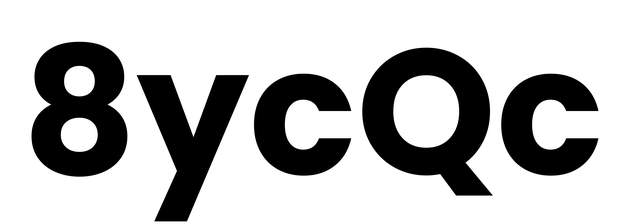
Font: Poppins-Bold